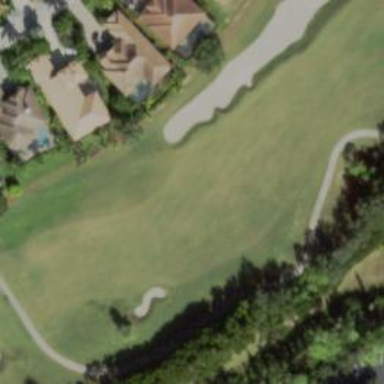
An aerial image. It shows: Sand bunker on golf course.